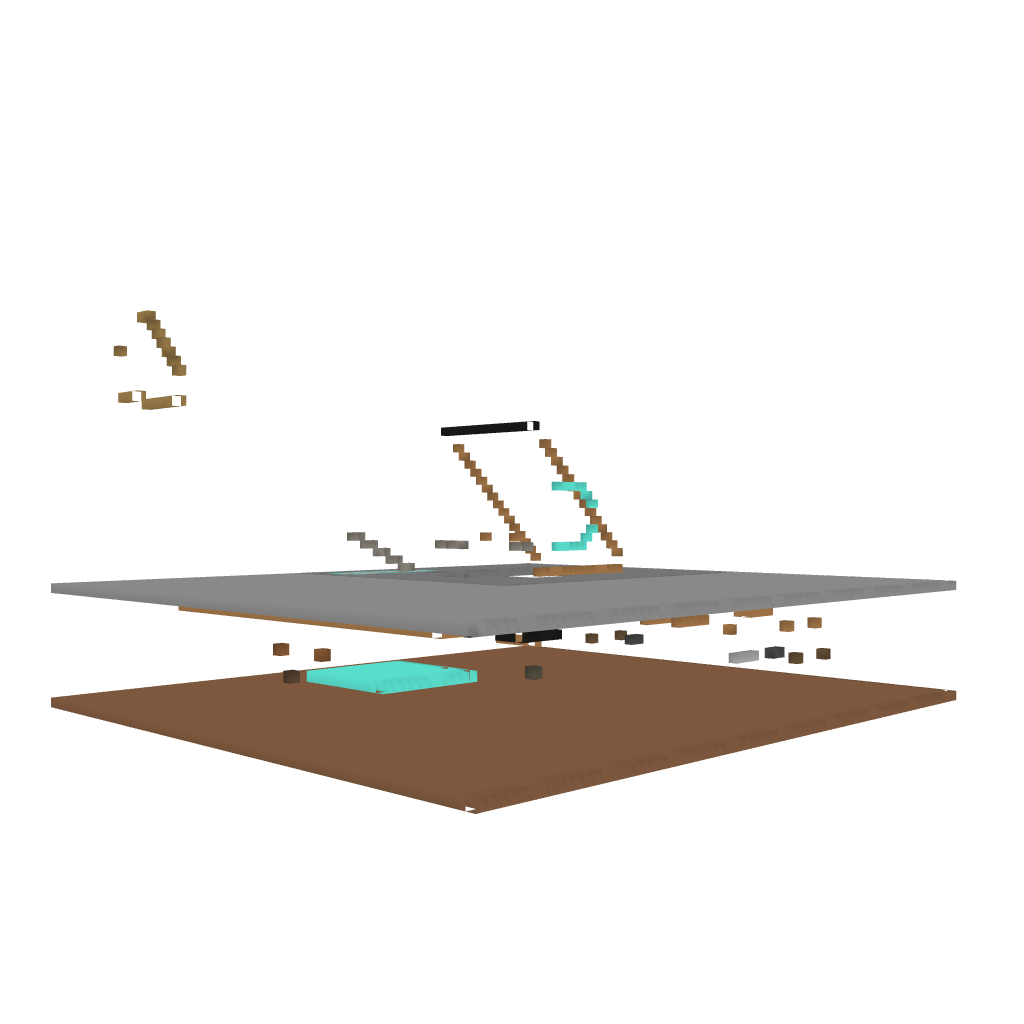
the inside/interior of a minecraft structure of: Club Diamond